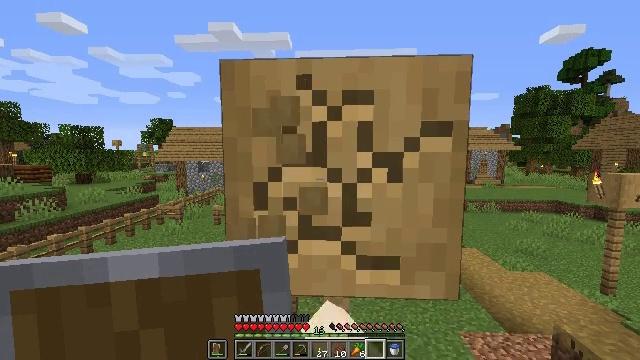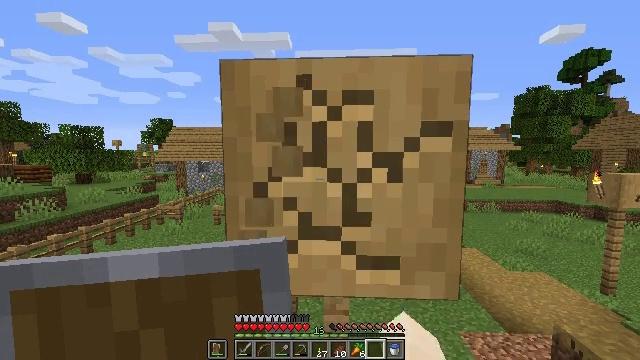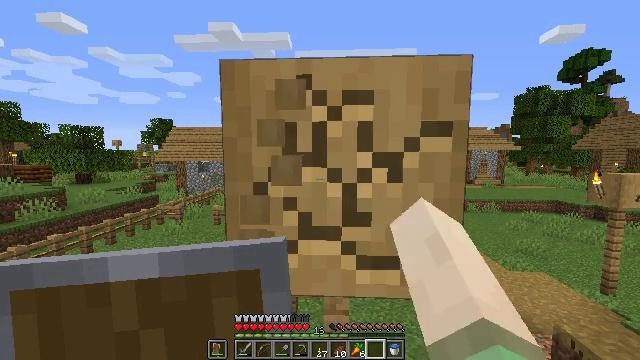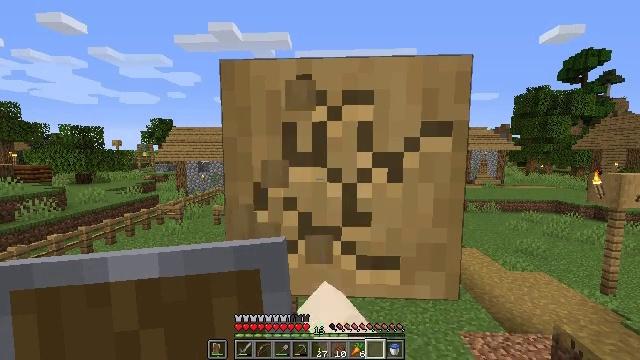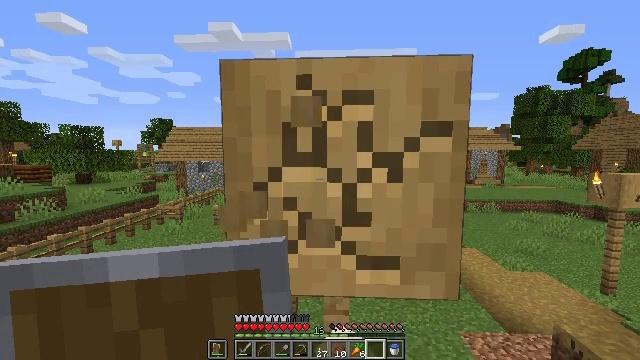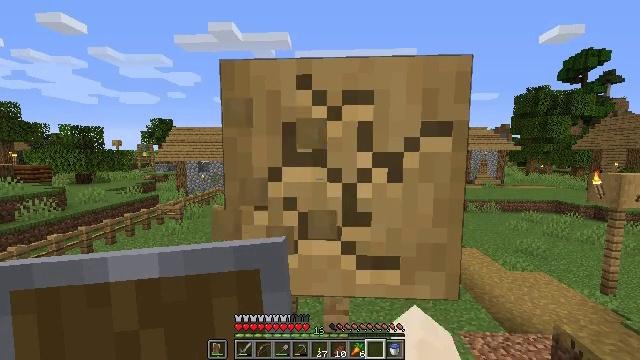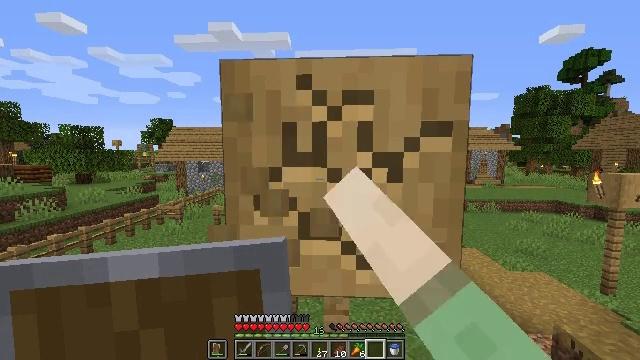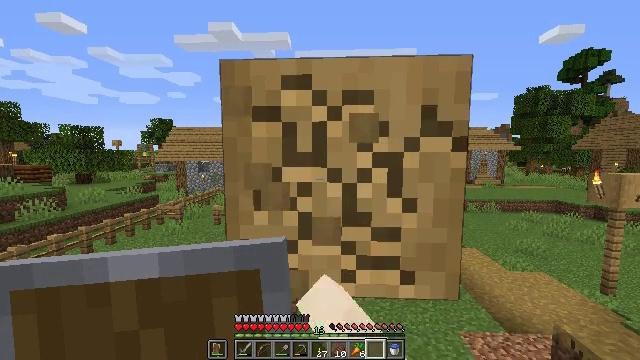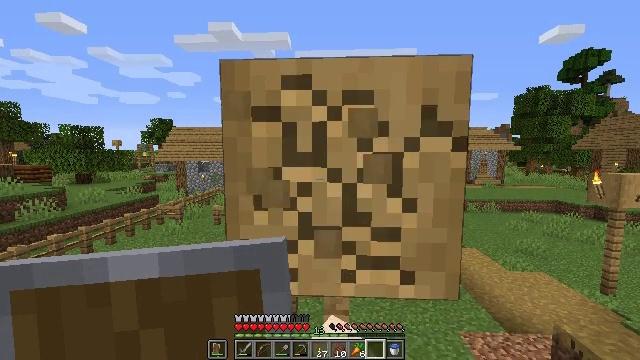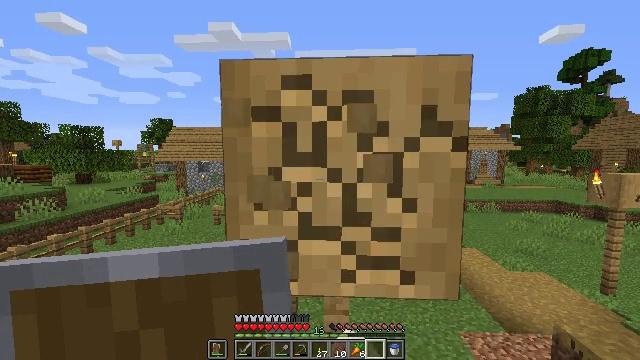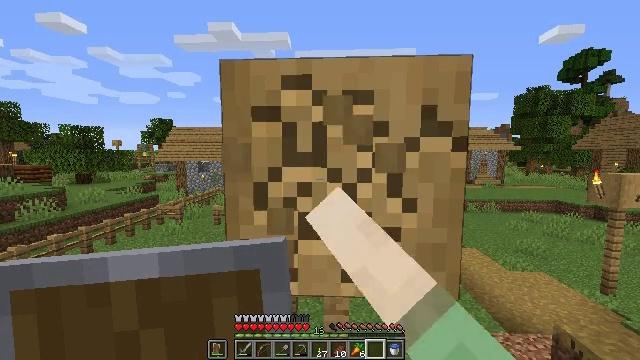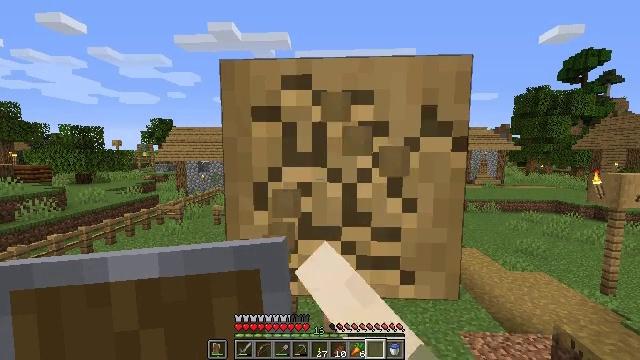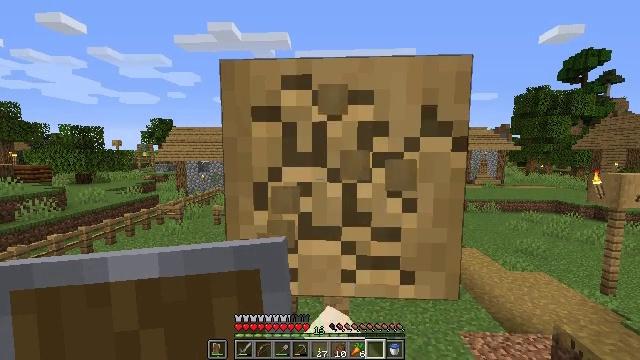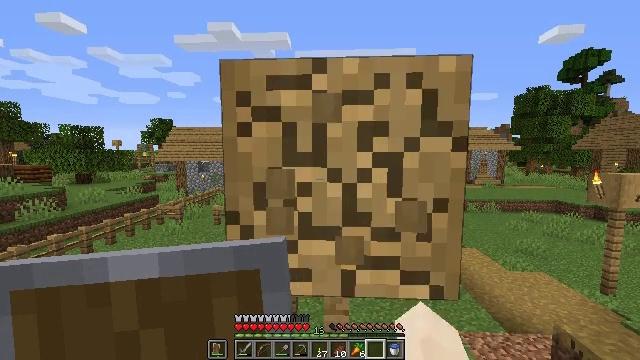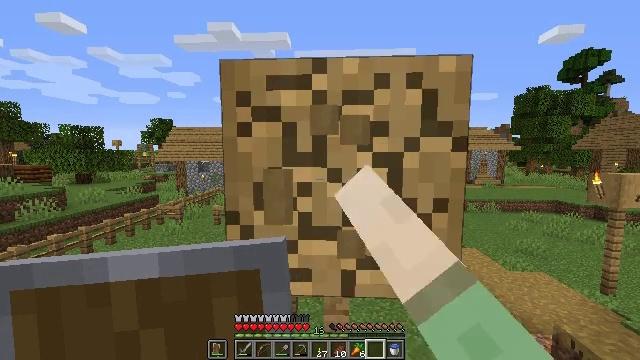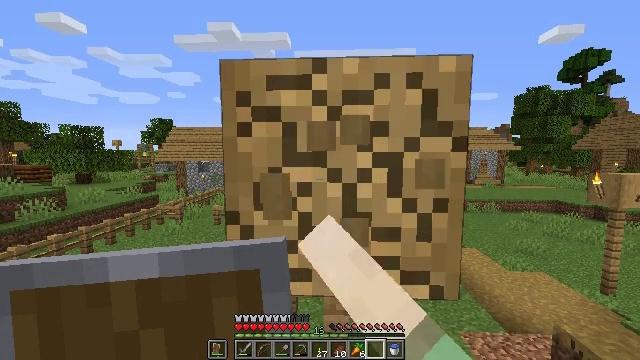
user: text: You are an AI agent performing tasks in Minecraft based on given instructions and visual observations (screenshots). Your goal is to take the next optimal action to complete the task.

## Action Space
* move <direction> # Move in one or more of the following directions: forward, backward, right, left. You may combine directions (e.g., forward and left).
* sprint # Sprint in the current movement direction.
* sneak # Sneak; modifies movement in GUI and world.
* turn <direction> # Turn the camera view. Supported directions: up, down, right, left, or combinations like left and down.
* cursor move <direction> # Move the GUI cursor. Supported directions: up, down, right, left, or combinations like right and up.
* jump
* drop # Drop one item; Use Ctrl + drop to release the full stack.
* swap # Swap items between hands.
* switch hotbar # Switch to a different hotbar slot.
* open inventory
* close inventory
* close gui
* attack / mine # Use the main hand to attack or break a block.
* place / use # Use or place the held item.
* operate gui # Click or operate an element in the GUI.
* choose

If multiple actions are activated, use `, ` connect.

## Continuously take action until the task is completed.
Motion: motion action
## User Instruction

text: Collect materials like stripped oak wood.
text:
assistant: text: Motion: attack / mine
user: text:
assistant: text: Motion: attack / mine
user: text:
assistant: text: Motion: attack / mine
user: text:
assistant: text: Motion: attack / mine
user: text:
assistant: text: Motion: attack / mine
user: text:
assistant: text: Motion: attack / mine
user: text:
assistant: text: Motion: attack / mine
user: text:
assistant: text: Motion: attack / mine
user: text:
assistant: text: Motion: attack / mine
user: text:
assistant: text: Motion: attack / mine
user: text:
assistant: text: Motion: attack / mine
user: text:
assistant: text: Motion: attack / mine
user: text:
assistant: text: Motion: attack / mine
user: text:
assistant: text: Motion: attack / mine
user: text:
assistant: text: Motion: attack / mine
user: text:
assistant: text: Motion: attack / mine
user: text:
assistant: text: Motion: attack / mine
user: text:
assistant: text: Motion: attack / mine
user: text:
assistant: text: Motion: attack / mine
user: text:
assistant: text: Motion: attack / mine
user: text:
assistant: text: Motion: attack / mine
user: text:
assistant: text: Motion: attack / mine
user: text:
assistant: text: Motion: attack / mine
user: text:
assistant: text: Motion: attack / mine
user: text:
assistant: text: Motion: no_op